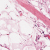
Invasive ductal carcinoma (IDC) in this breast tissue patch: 0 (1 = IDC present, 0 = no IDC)